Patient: sex M, age 81
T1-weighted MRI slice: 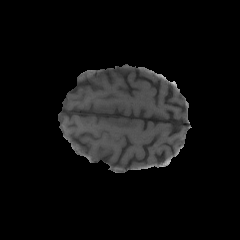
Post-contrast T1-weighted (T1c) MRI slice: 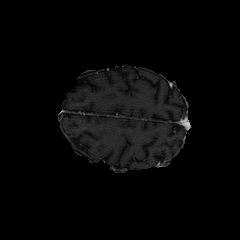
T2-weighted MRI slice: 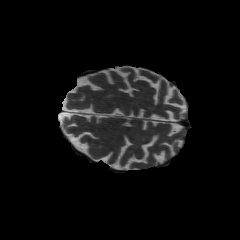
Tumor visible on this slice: no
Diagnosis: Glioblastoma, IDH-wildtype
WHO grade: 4